Question: I am having problems getting the scrollbars to show in my InfoWindow. Code is below. Any help would be appreciated.
XAML:
'''
<DataTemplate x:Key="MyFeatureLayerInfoWindowTemplate">
<Grid>
<Grid.ColumnDefinitions>
<ColumnDefinition Width="Auto"/>
<ColumnDefinition Width="*"/>
</Grid.ColumnDefinitions>
<ItemsControl ItemsSource="{Binding Keys}" Grid.Column="0" />
<ItemsControl ItemsSource="{Binding Values}" Grid.Column="1" />
</Grid>
</DataTemplate>
<esri:InfoWindow x:Name="MyInfoWindow"
CornerRadius="20"
ContentTemplate="{StaticResource MyFeatureLayerInfoWindowTemplate}"
Map="{Binding ElementName=MyMap}"
MouseLeftButtonUp="MyInfoWindow_MouseLeftButtonUp"
ScrollViewer.VerticalScrollBarVisibility="Visible"
ScrollViewer.HorizontalScrollBarVisibility="Visible"
Background="{DynamicResource {x:Static SystemColors.WindowBrushKey}}"
MaxHeight="200"
MaxWidth="200"/>
'''
C#:
'''
if (clickpoint != lastPoint)
{
MyInfoWindow.Anchor = clickpoint;
MyInfoWindow.Content = e.Graphic.Attributes;
MyInfoWindow.IsOpen = true;
lastPoint = clickpoint;
}
'''
Picture of what I am seeing:

The content appears in the InfoWindow, but the scrollbars are nowhere to be found. Hopefully it is something simple, I feel like I have tried everything. Thanks in advance.
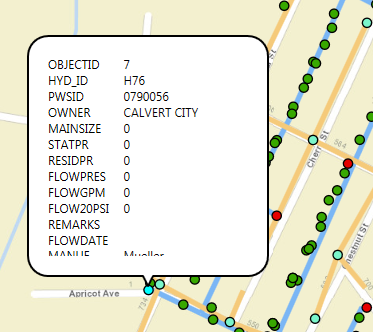
Answer: Try this
'''
<DataTemplate x:Key="MyFeatureLayerInfoWindowTemplate">
<ScrollViewer HorizontalScrollBarVisibility="Hidden" VerticalScrollBarVisibility="Auto">
<Grid>
<Grid.ColumnDefinitions>
<ColumnDefinition Width="Auto"/>
<ColumnDefinition Width="*"/>
</Grid.ColumnDefinitions>
<ItemsControl ItemsSource="{Binding Keys}" Grid.Column="0" />
<ItemsControl ItemsSource="{Binding Values}" Grid.Column="1" />
</Grid>
</ScrollViewer>
</DataTemplate>
'''
I mean: wrap the grid inside a ScrollViewer